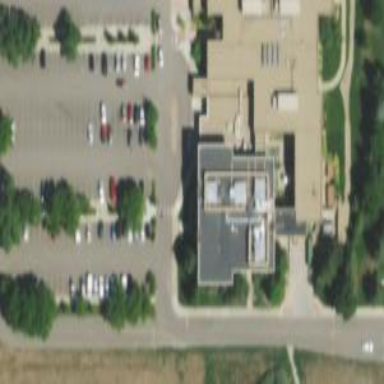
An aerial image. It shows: Clinic building providing healthcare services.